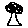
Label: tree